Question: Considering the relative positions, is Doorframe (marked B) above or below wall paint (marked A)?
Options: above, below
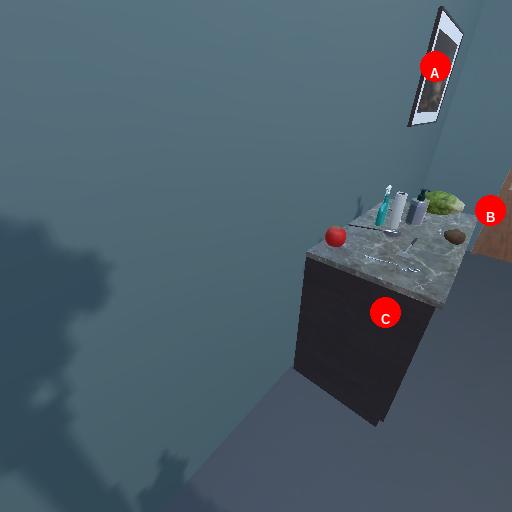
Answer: above